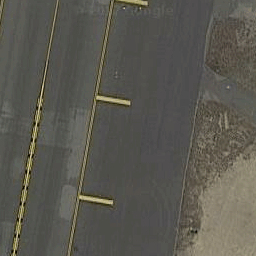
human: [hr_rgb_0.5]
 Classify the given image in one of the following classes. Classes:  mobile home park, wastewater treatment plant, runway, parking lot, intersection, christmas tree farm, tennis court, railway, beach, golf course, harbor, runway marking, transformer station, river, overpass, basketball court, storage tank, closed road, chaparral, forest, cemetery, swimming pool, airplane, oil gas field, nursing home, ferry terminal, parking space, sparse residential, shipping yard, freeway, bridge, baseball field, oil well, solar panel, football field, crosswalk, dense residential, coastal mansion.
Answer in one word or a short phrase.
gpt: runway marking